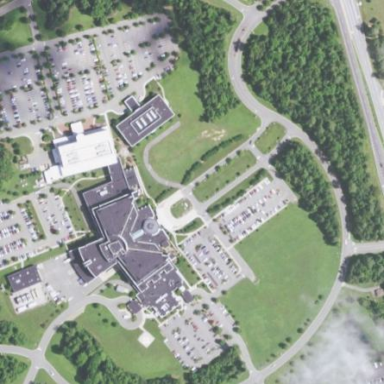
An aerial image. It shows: Hospital providing healthcare services.